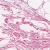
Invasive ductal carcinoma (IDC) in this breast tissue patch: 0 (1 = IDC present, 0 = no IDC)